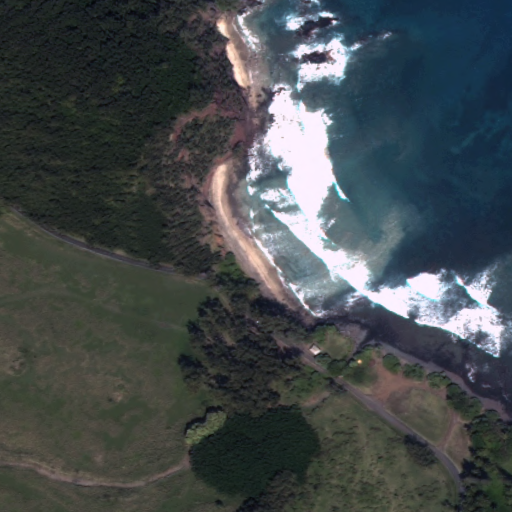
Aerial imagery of beach in Hawaii named Kōkī containing only unknown